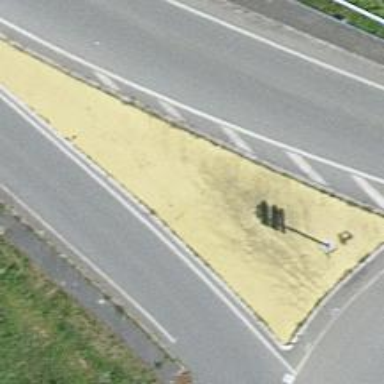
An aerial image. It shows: Trunk highway.